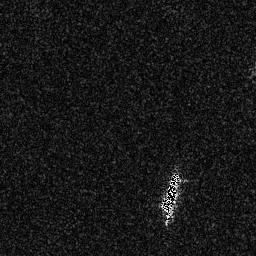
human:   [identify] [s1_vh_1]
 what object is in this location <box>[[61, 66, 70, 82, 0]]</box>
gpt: <ref>1 medium ship at the bottom</ref>